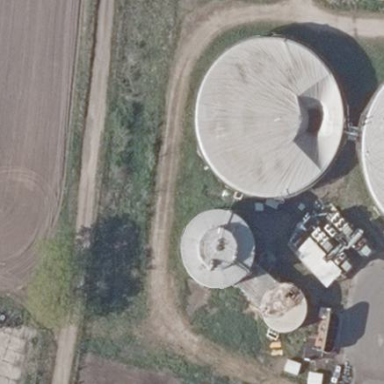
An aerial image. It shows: Digester building.